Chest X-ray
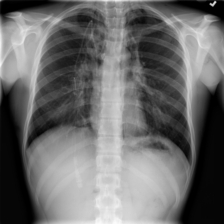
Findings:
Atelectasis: negative
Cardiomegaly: negative
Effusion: negative
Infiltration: positive
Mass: negative
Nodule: negative
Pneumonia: negative
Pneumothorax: negative
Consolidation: negative
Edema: negative
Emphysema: positive
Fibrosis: negative
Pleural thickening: negative
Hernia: negative